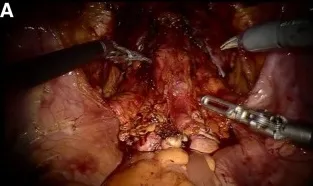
Intraoperative laparoscopic view. After the urethrovesical anastomosis.
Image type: medical_photograph (other_medical_photograph)